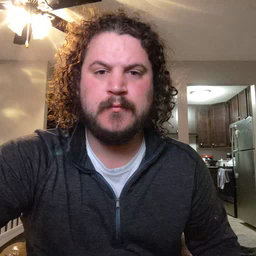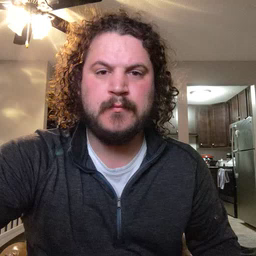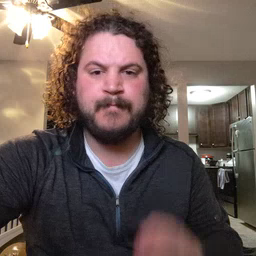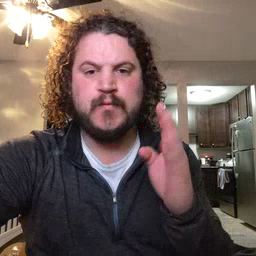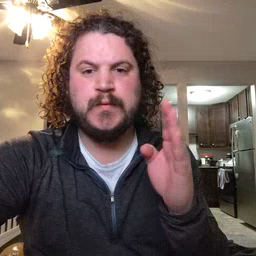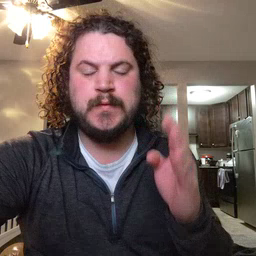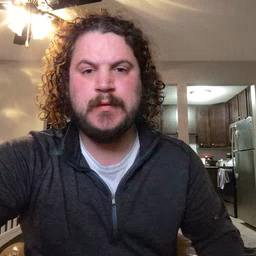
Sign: blue